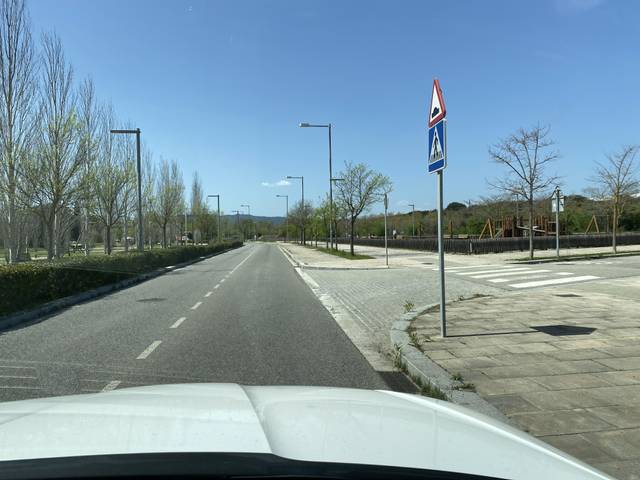
Region: Spain
Coordinates: 41.99, 2.801